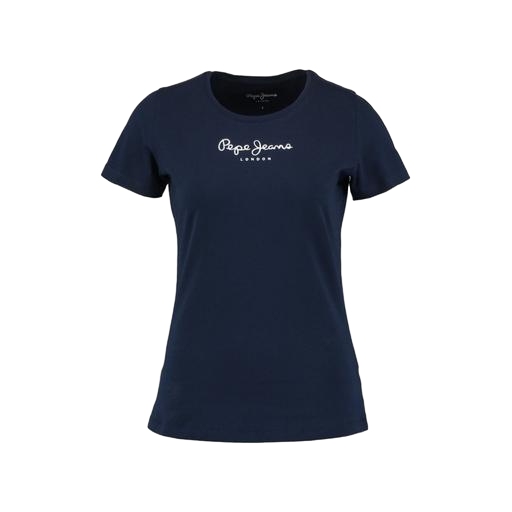
regular t-shirt, blue embroidered logo t-shirt, women's tee, white background